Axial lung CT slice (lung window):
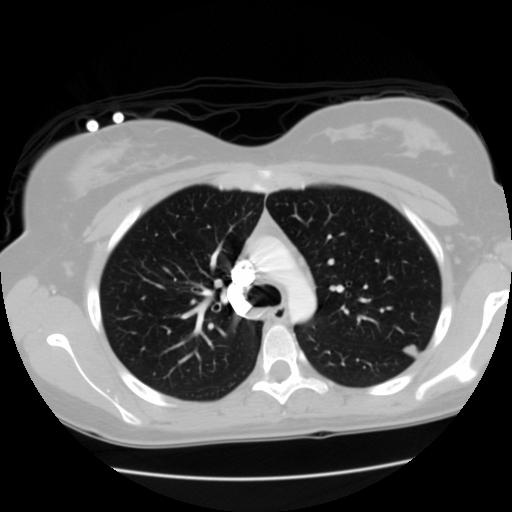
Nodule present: yes
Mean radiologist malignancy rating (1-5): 3